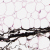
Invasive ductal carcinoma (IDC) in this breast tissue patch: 0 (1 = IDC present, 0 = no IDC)